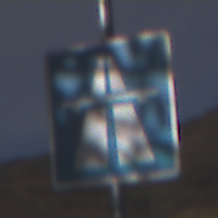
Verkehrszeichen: Autobahn
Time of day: MorningAfternoon
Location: Outdoor (Nature)
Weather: PartlyCloudy
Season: NotSpecified
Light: Natural